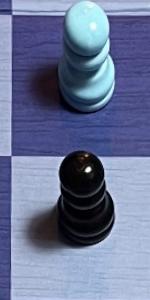
Label: Pawn_Black